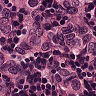
Metastatic tissue present: yes